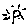
Label: sun